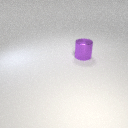
large purple metal cylinder